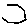
Label: hexagon